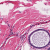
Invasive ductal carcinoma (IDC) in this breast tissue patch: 0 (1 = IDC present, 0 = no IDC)